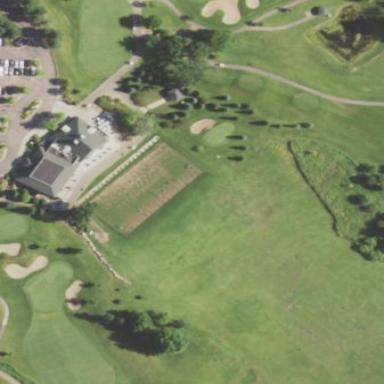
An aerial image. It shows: Golf tee on grassy land.